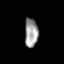
Tissue: prostate
Cell type: NK cells
Senescence score: 0.8116
Nuclear area (px): 382
Mean DAPI intensity: 155.686